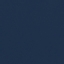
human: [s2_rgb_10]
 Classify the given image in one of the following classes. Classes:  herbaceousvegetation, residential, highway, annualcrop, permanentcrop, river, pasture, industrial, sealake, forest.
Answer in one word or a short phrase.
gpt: SeaLake